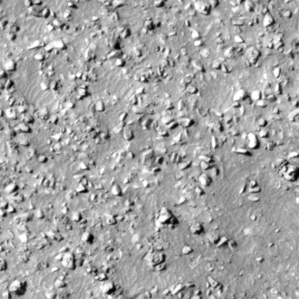
Label: non_frost